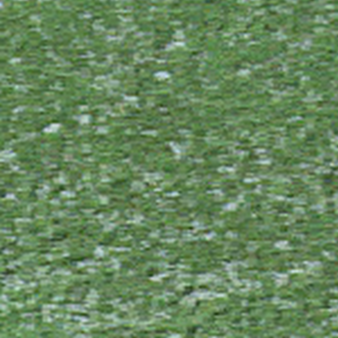
Label: other